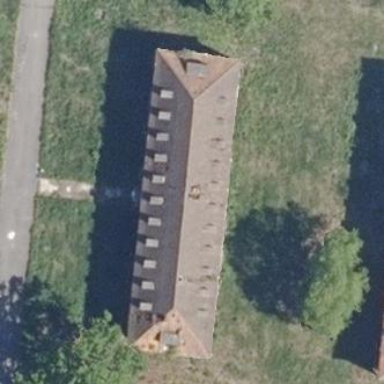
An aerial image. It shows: Building with hipped roof made of roof tiles.